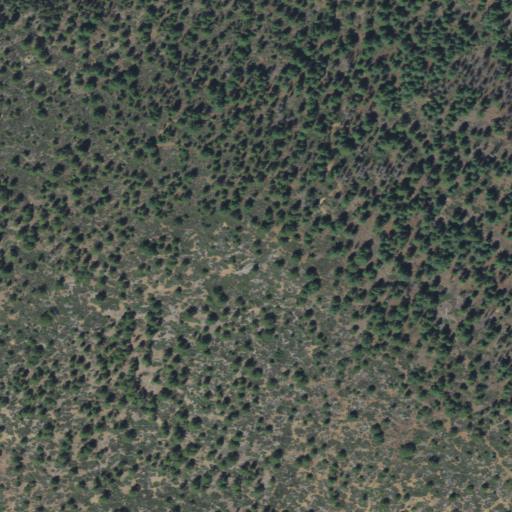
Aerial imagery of mountain in Oregon named Anns Butte containing only evergreen forest